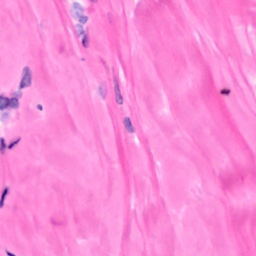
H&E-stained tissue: Breast